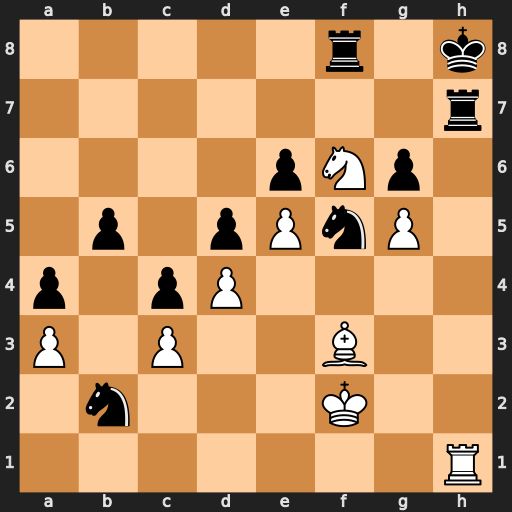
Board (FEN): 5r1k/7r/4pNp1/1p1pPnP1/p1pP4/P1P2B2/1n3K2/7R
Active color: w
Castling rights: -
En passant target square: -
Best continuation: Rxh7#